Question:
Android List view animation in OnClick item
I want this type of animation onClick of Listview item..in Android.. Can anybody help me ?? Please...
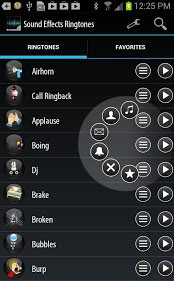
Answer: It looks similar to the <URL>. You could use the library in the link.